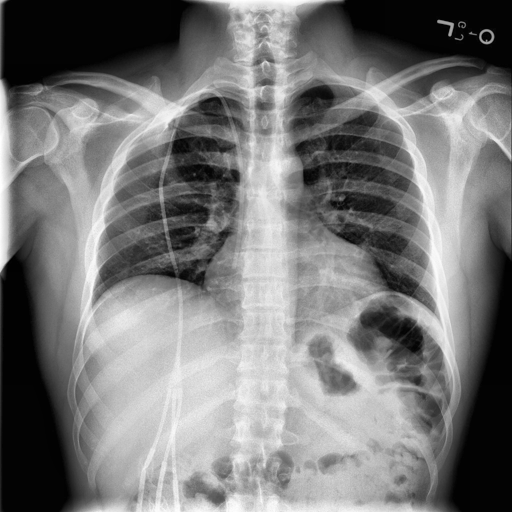
Finding: NORMAL